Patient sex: M
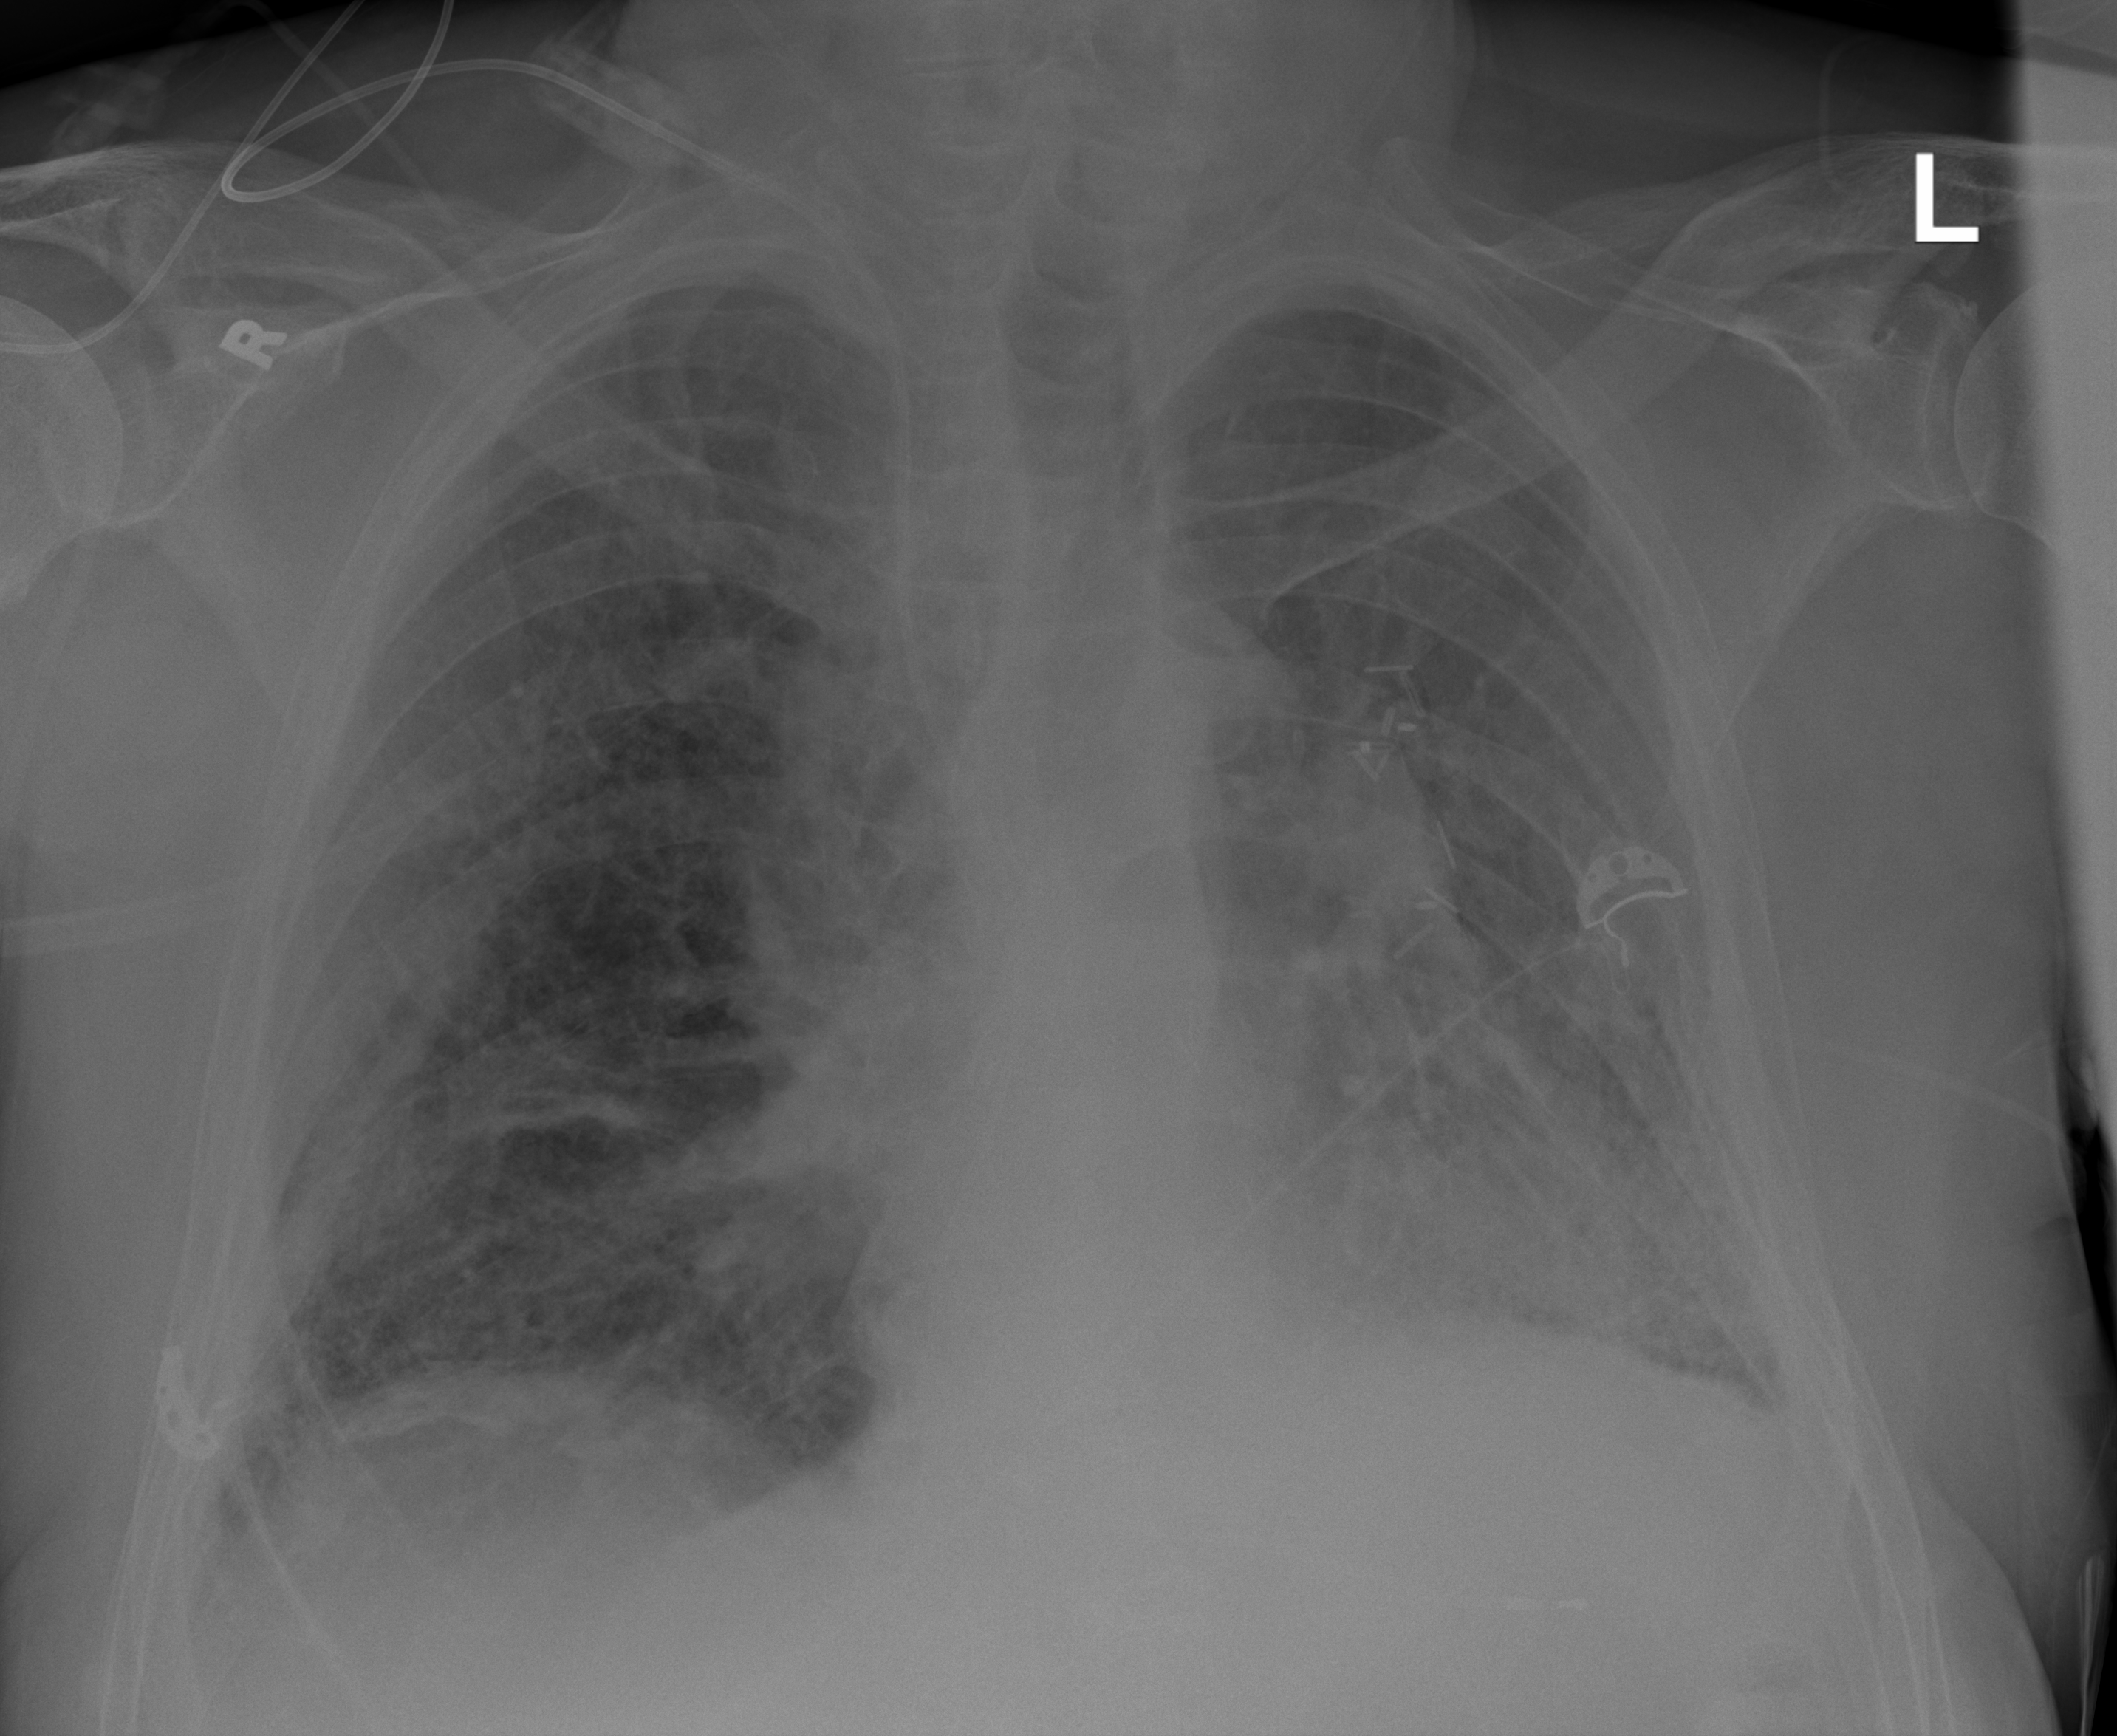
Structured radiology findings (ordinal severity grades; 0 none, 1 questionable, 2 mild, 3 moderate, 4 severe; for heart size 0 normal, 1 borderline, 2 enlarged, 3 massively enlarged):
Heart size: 0
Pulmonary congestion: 2
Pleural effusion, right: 0
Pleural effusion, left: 1
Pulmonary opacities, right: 2
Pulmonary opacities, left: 3
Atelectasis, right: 2
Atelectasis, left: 2